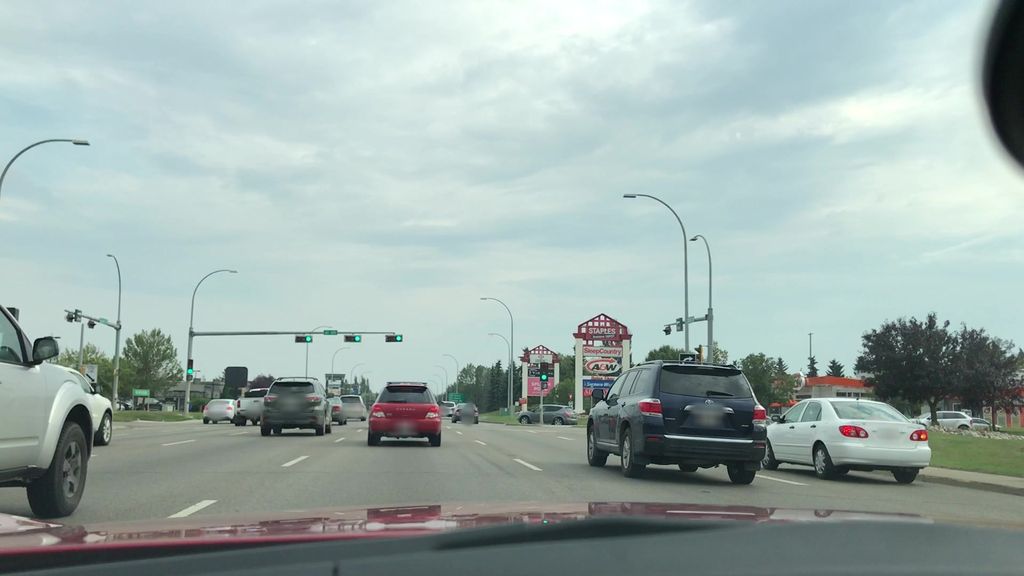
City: edmonton